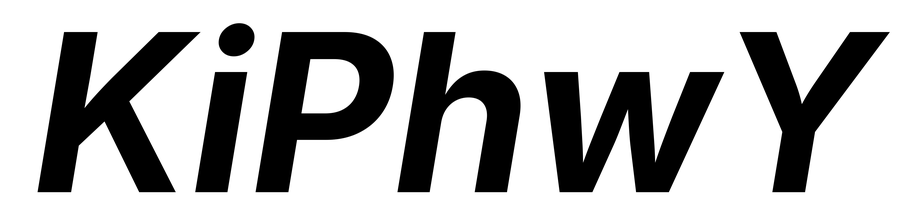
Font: Inter-Italic_Bold_Italic